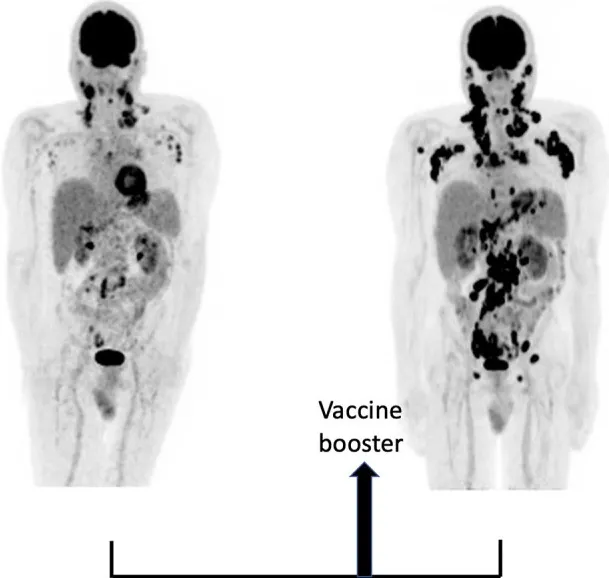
Maximum-intensity-projection images of 18F-FDG PET/CT at baseline (8 Sept) and 22 days later (30 Sept), 8 days after BNT162b2 mRNA vaccine injection in right deltoid. 8 Sept: hypermetabolic lymph nodes mainly in the supra-clavicular, cervical, and left axillary regions; restricted gastro-intestinal hypermetabolic lesions. 30 Sept: Dramatic increase in nodal and gastro-intestinal hypermetabolic lesions. Asymmetrical metabolic progression in the cervical, supra-clavicular and axillary area, more pronounced on the right side.
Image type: radiology (pet)